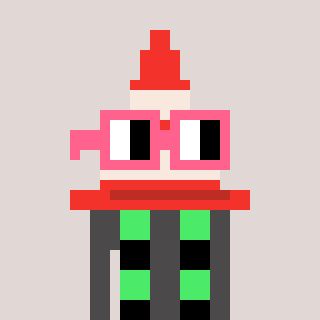
a pixel art character with square pink glasses, a cone-shaped head and a grayscale-colored body on a warm background